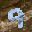
Label: 9